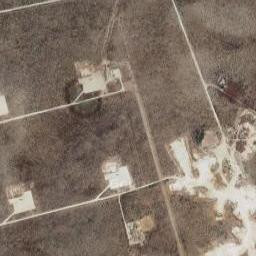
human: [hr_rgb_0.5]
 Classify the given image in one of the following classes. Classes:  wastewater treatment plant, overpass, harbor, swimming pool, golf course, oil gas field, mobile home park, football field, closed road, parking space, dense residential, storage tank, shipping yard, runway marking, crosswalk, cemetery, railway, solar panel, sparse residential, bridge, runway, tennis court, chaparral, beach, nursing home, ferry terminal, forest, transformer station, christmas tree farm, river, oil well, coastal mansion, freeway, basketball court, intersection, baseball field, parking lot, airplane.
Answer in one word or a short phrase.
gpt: oil gas field